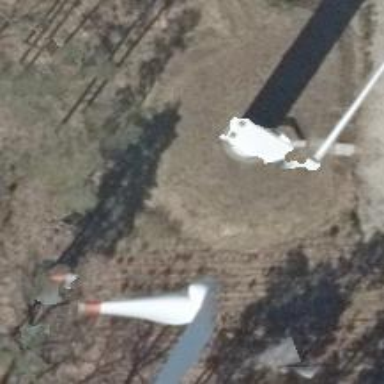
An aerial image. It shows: Wind turbine generating power.